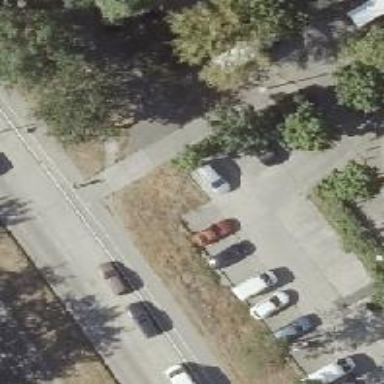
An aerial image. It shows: Footway with concrete surface.